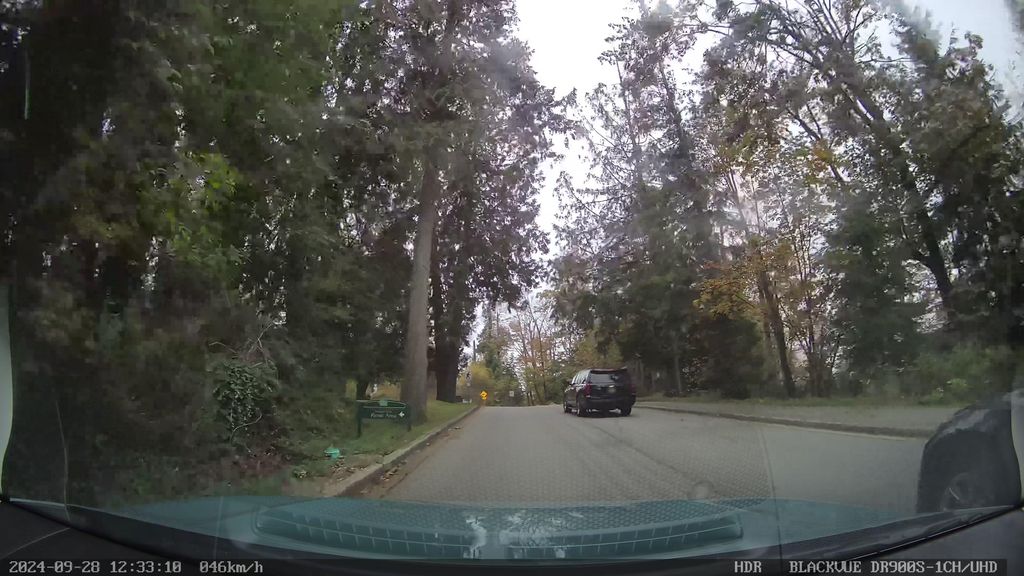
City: vancouver